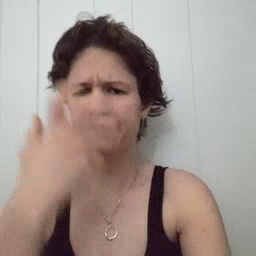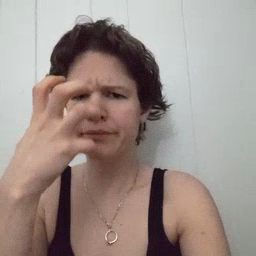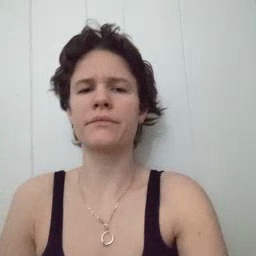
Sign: mad